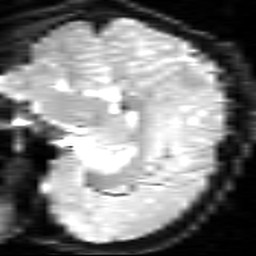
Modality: inplaneT2
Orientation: sagittal
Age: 22
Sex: female